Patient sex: M
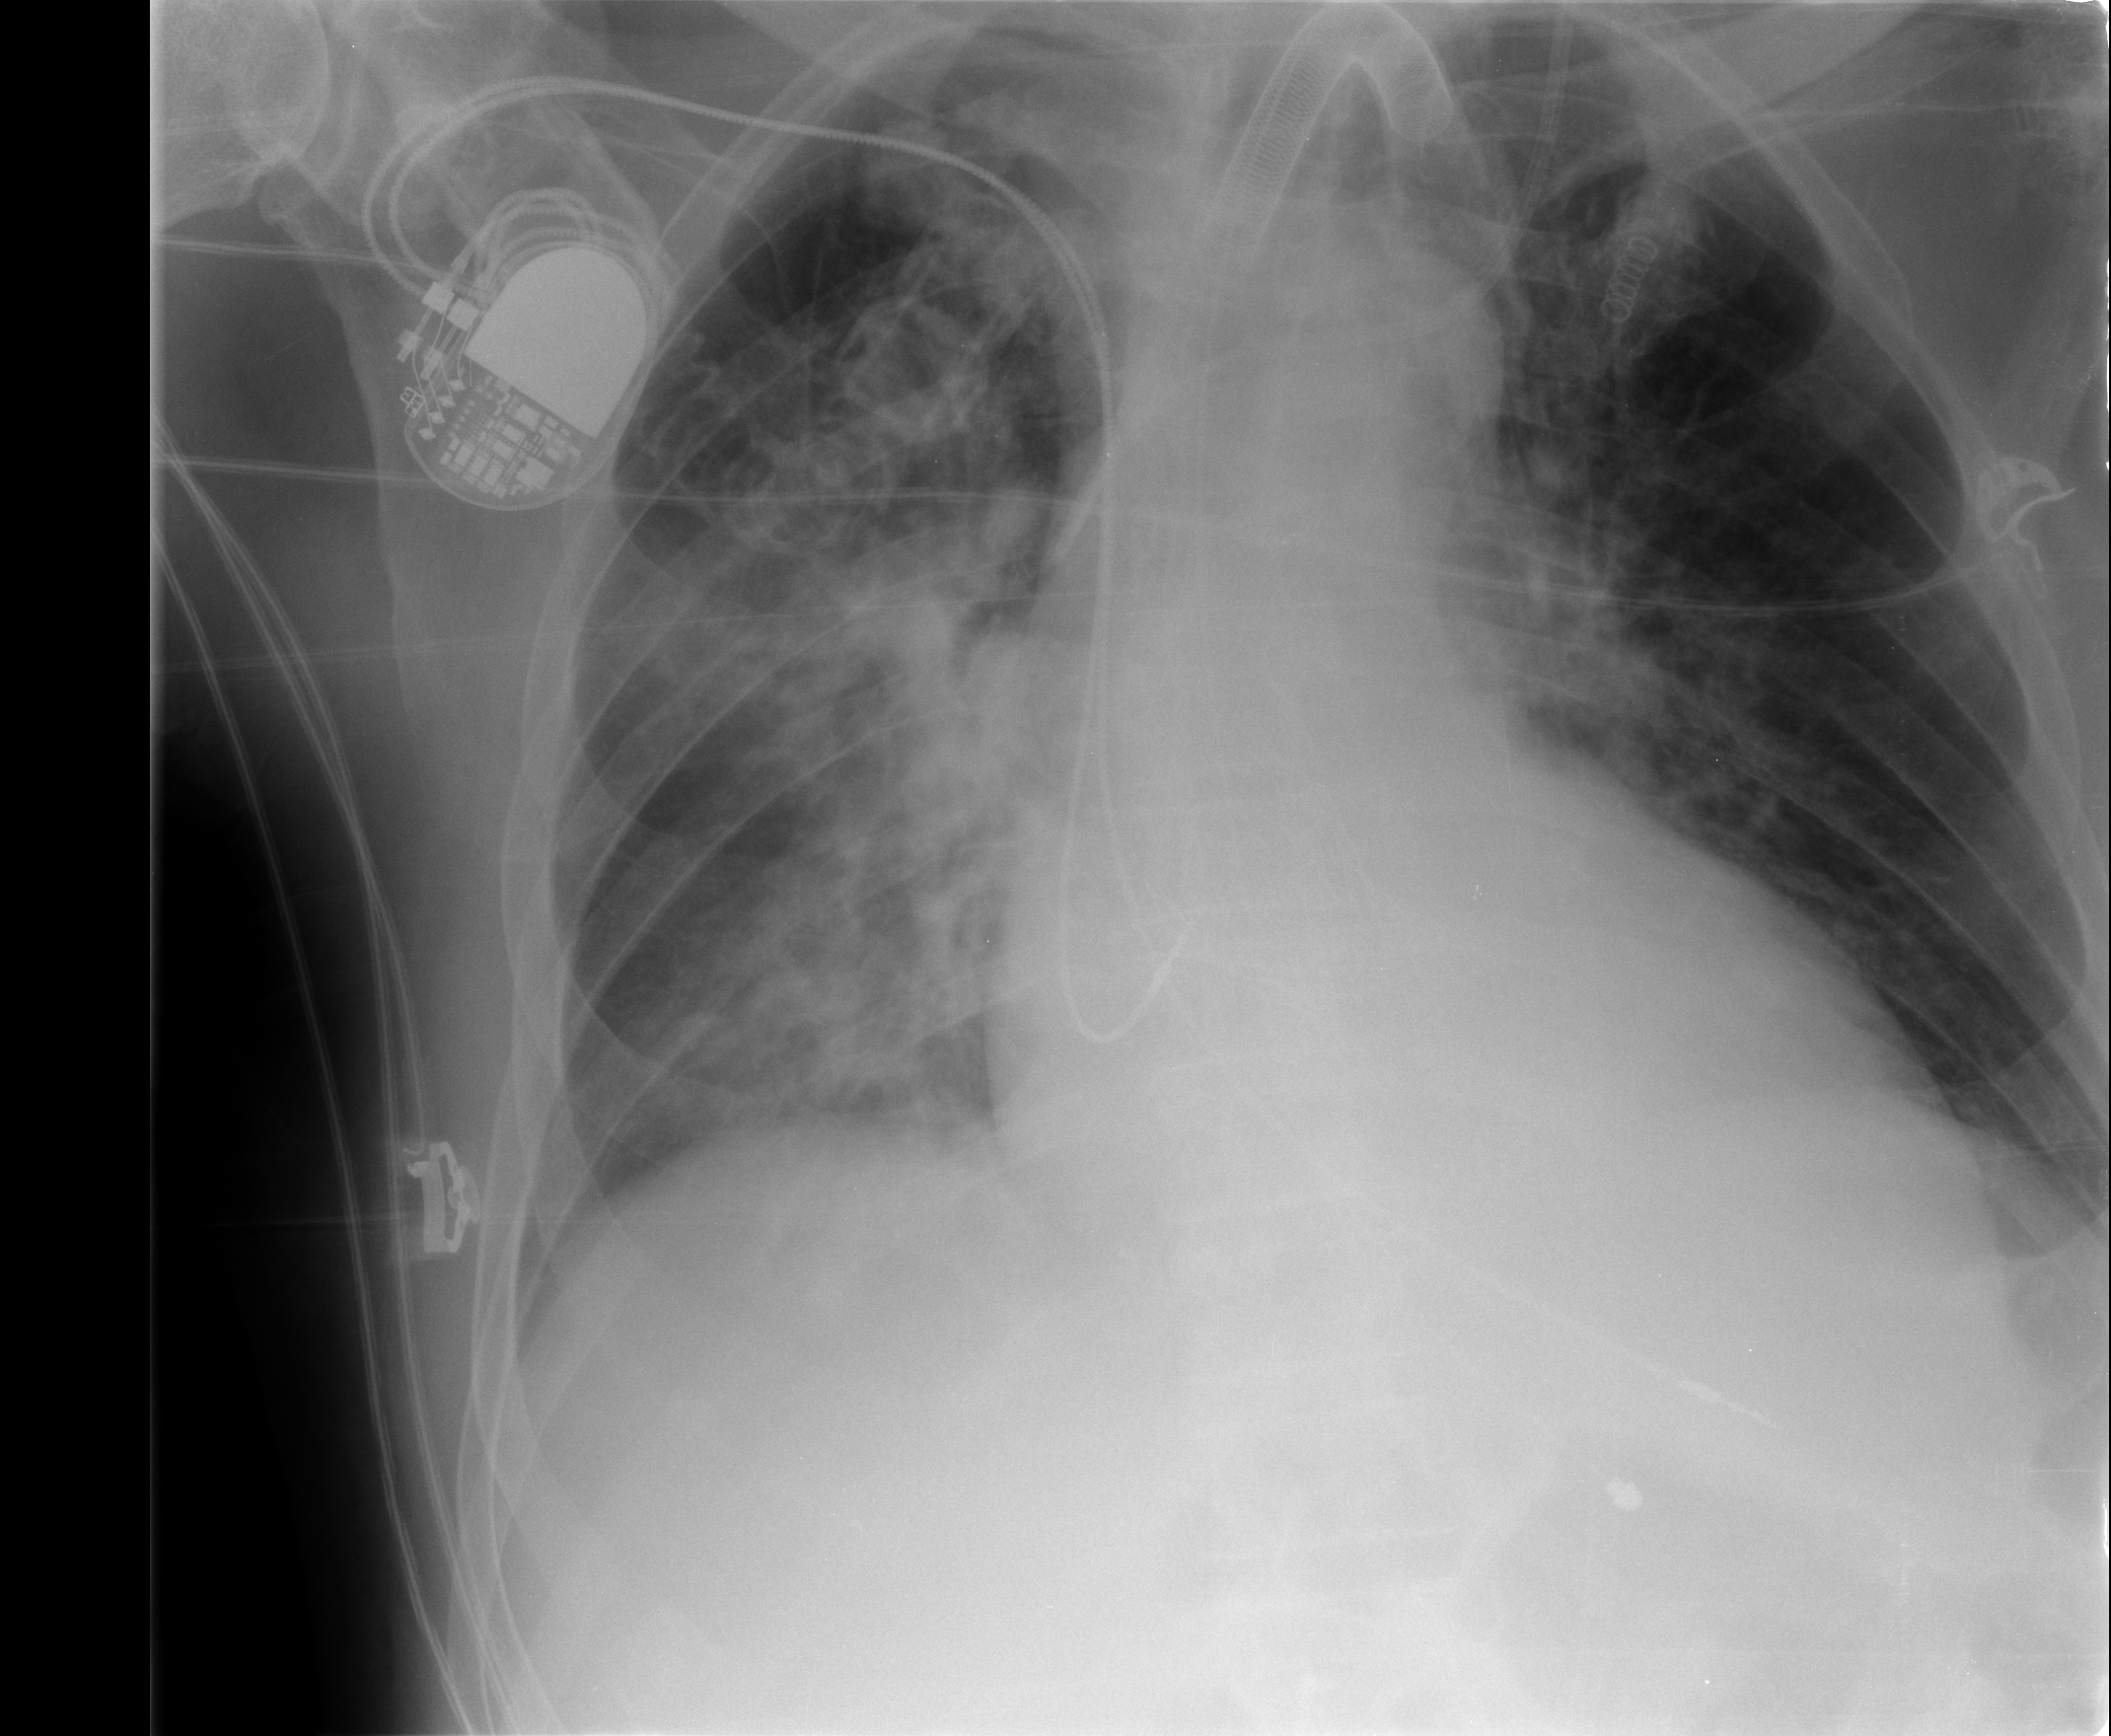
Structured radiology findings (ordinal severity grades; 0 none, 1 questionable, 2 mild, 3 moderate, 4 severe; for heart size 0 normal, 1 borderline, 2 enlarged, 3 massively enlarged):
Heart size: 2
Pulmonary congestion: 2
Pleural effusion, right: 0
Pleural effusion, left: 0
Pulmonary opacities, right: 3
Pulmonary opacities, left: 2
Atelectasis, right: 2
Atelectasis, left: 1